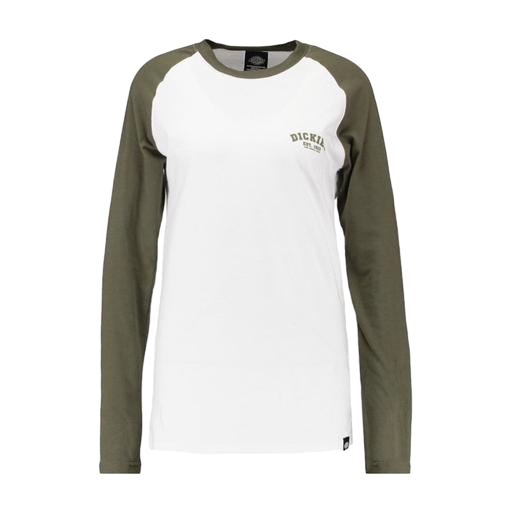
green and white long sleeve shirt, long-sleeve t-shirt only macy, longsleeve t-shirt, white background